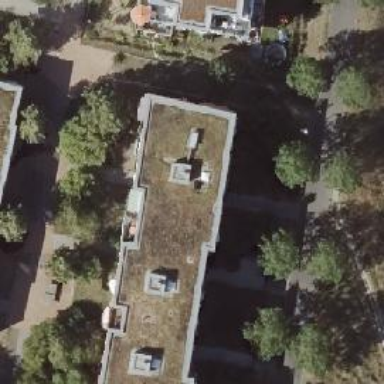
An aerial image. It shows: Building with apartments and flat roof.